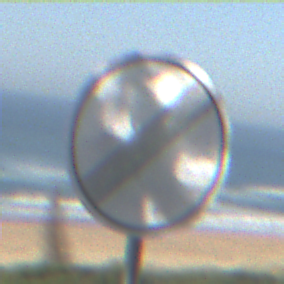
Verkehrszeichen: EndeSaemtlicherBegrenzungen
Umgebung: Outdoor, Urban
Tageszeit: MorningAfternoon
Wetter: Clear
Licht: Natural
Jahreszeit: NotSpecified
Kontrast: HighContrast